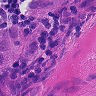
Metastatic tissue present: yes